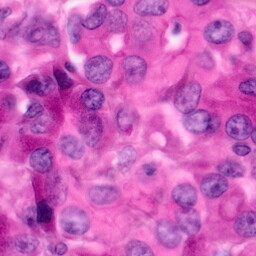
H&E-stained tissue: Pancreatic